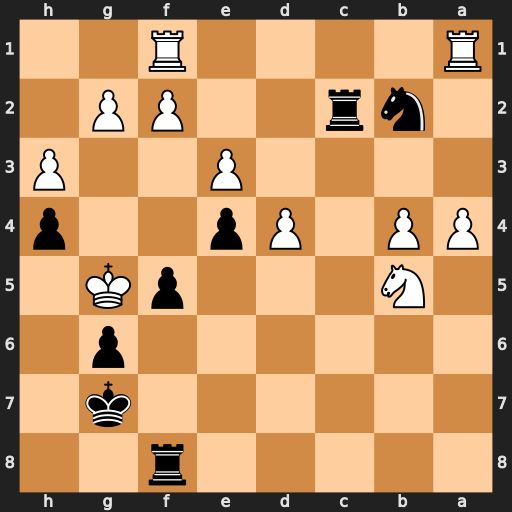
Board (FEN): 5r2/6k1/6p1/1N3pK1/PP1Pp2p/4P2P/1nr2PP1/R4R2
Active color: b
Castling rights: -
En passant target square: -
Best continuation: Rh8 g4 hxg3